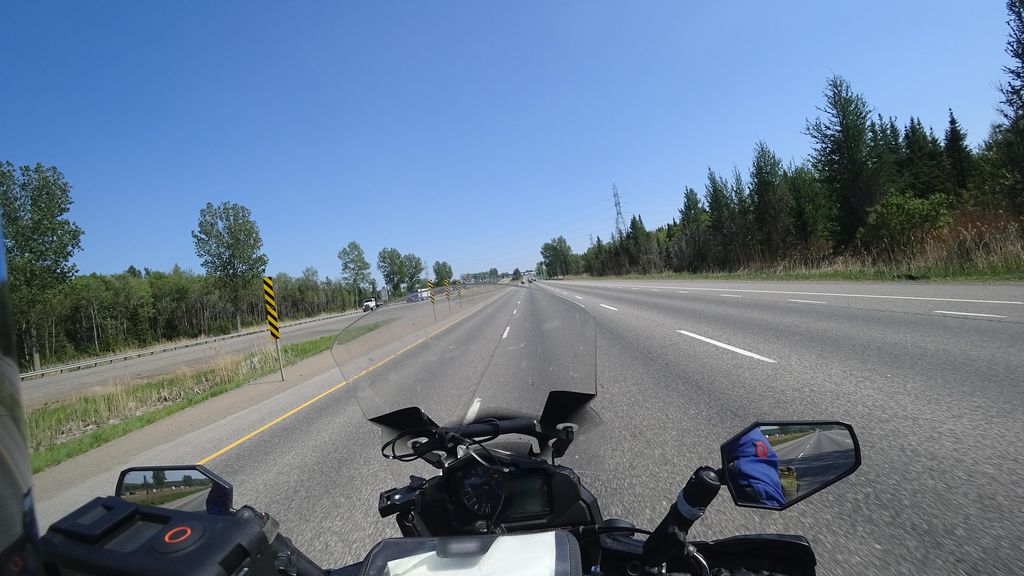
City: quebec_city